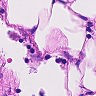
Metastatic tissue present: no